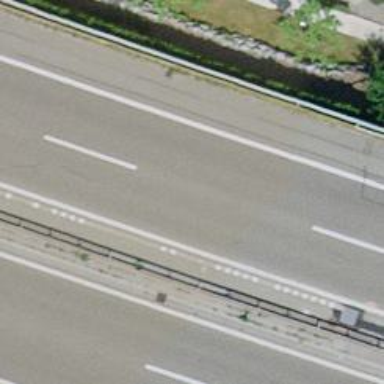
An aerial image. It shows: Motorway bridge.